Question: I am making an eBay style web application for buying and selling comic books using JSP and servlets. I am implementing the administrator's interface to manage the types of comic books a registered user can sell. When the administrator creates a new comic book series, e.g. Iron Man, Spider-Man etc, the servlet will create an instance in the database and then will create a new folder names according to the unique identifier of the new comic book series. So if I create a new comic book series lets say Hulk, and the database assigns the new insertion 25, a new folder named "25" is made, and all future comic book cover images will be stored in this folder for all Hulk comic books.
That being said, my problem is that when everything is done, the servlet says that the directory has been created, but when I go to check I see that it is not the case.
Here is my project directory:

I am using the latest Apache Tomcat with NetBeans IDE 7.2.
Here is the code that creates the new folder:
'''
else if (button.equalsIgnoreCase("Insert")) {
if (tab.equalsIgnoreCase("Comic")) {
String nameComic = request.getParameter("txtnameComicInsert");
if (nameComic != null && nameComic.length() > 0) {
Comic co = new Comic();
co.setNomeCollana(nameComic);
if (!SqlComic.existsComic(co.getComicName()) && SqlComic.insertNewComic(co) > 0) {
sessione.setAttribute("msgVisitaTab", "Inserted successfully!");
co = SqlCollana.getCollana(co.getNomeCollana());
System.out.println("ACCEDI DATABASE SERVLET----> CREARE CARTELLA NELLA DIRECTORY: " +
sessione.getServletContext().getRealPath("/") + "Immagini\" + co.getCodice());
File dir = new File(sessione.getServletContext().getRealPath("/").toString() + "Immagini\" + co.getCodice());
dir.mkdirs();
if (dir.exists())
System.out.println("ACCESS DATABASE SERVLET----> FOLDER CREATED: " + co.getCodice() + " AT LOCATION: " + dir.getAbsolutePath());
else
System.out.println("ACCESSDATABASE SERVLET----> FOLDER NOT CREATED!");
} else {
sessione.setAttribute("msgVisitaTab", "Error DURING INSERTION!");
}
} else {
sessione.setAttribute("msgVisitaTab", "FILL ALL FIELDS FOR INSERTION PROCESS TO TAKE PLACE![PROJECT DIRECTORY, all sub folders created must go in /Immagini/][1]");
}
}
}
'''
So the code works perfectly, but nothing happens, and I can't seem to understand. What I did notice however is that looking at the property of folder, it has "read only" protection. I disable it but it keeps getting reactivates somehow.
Any idea what the problem could be?
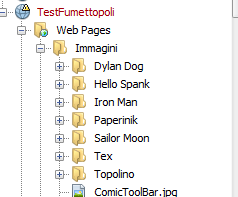
Answer: Don't create folder inside your web-app as it might be removed (and recreated) when WAR file changes. I suggest below instead:
- - - 'onContextInitialized()'- - -
Hope this works for you.